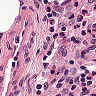
Metastatic tissue present: no